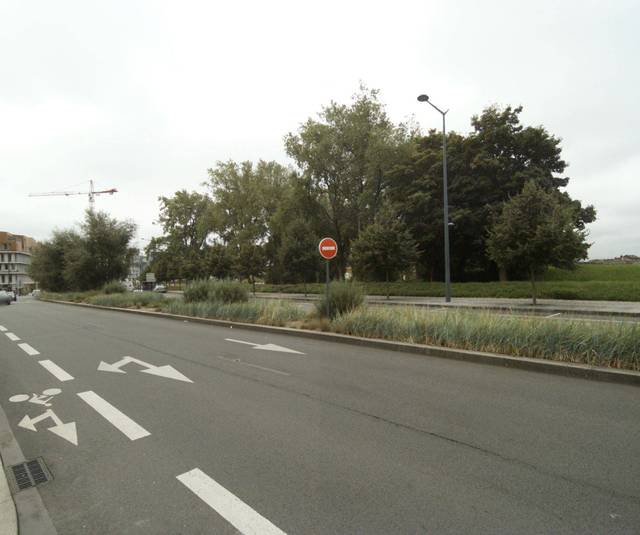
Region: France
Coordinates: 50.625, 3.08